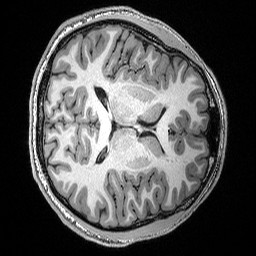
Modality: T1w
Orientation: axial
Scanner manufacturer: siemens
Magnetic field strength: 3 T
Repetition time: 2.53 s
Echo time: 0.0033 s